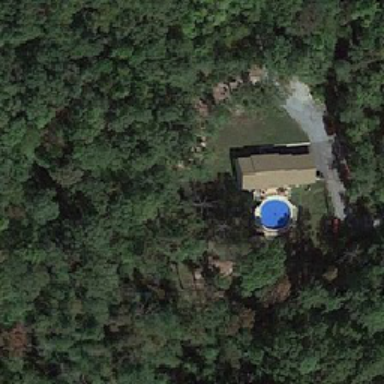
The house in a small residential area is very beautiful .